Question: My Codepen: <URL>
It has something to do with the '.email-tip-icon' and the 'tip-message' because when I commented them out the spacing goes away. Each one seems to add more spacing... However I have the both the 'margin' and 'padding' set to '0'
The extra spacing is between the input field and the input field

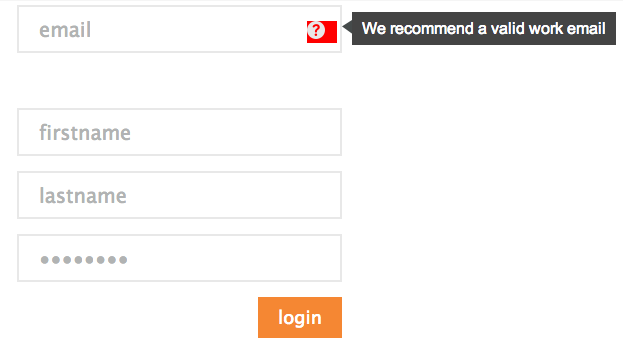
Answer: Try making them position absolute and update accordingly.
this should work:
'''
#register-form .email-tip-icon, #register-form .password-tip-icon {
position: absolute;
width: 30px;
padding: 0;
margin: 0;
left: 340px;
z-index: 2;
clear: both;
background: red;
top: 20px;
}
#register-form .tip-message {
position: absolute;
padding: 0;
margin: 0;
left: 374px;
width: auto;
height: auto;
text-indent: 10px;
background: url(http://leongaban.com/_projects/whoat/_HTML/img/gray-tip-triangle.png) no-repeat;
z-index: 2;
top: 25px;
}
'''